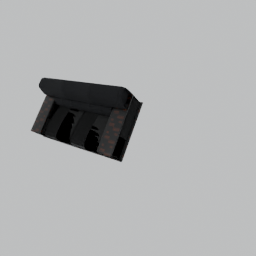
Label: furniture